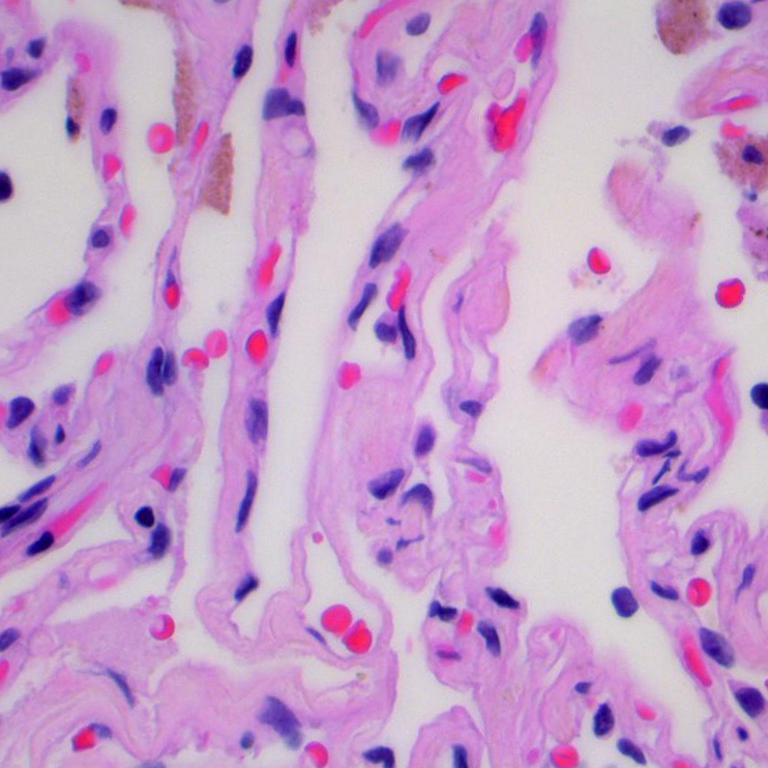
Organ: lung
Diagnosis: benign